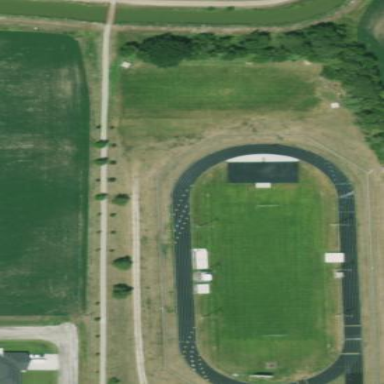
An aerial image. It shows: Track in leisure land.